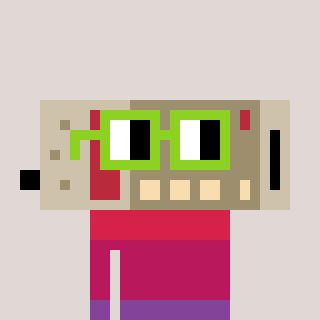
a pixel art character with square light green glasses, a cordless phone-shaped head and a redpinkish-colored body on a warm background